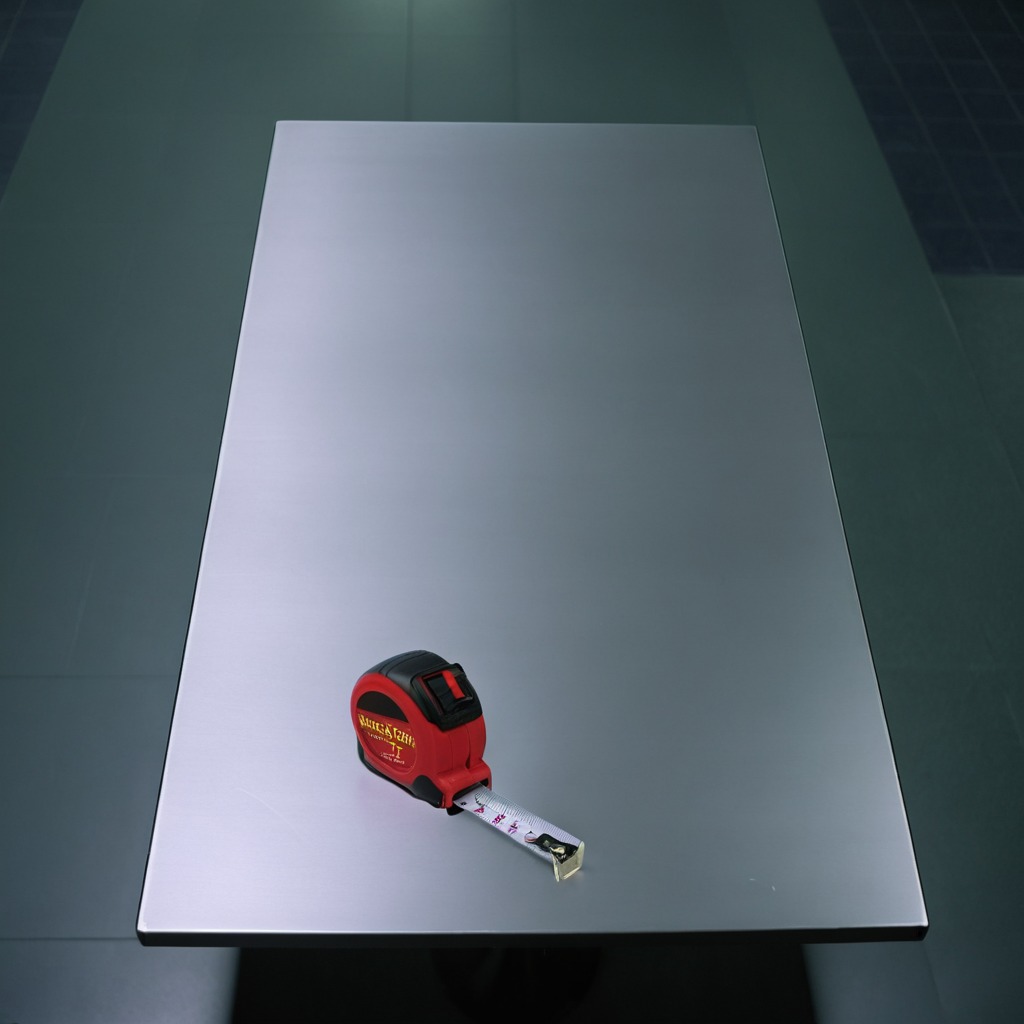
A measuring tape is lying on the table.